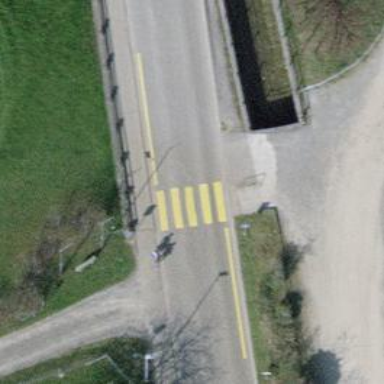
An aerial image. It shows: Marked road crossing.